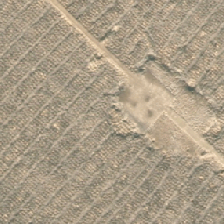
Land cover: harvested_forest